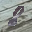
Label: 8